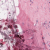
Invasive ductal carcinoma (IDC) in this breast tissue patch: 0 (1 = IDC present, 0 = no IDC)